Interaction volume radius: 5 \u00c5
Interaction volume height: 45 \u00c5
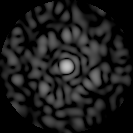
Disorder parameter: 0.8275